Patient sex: M
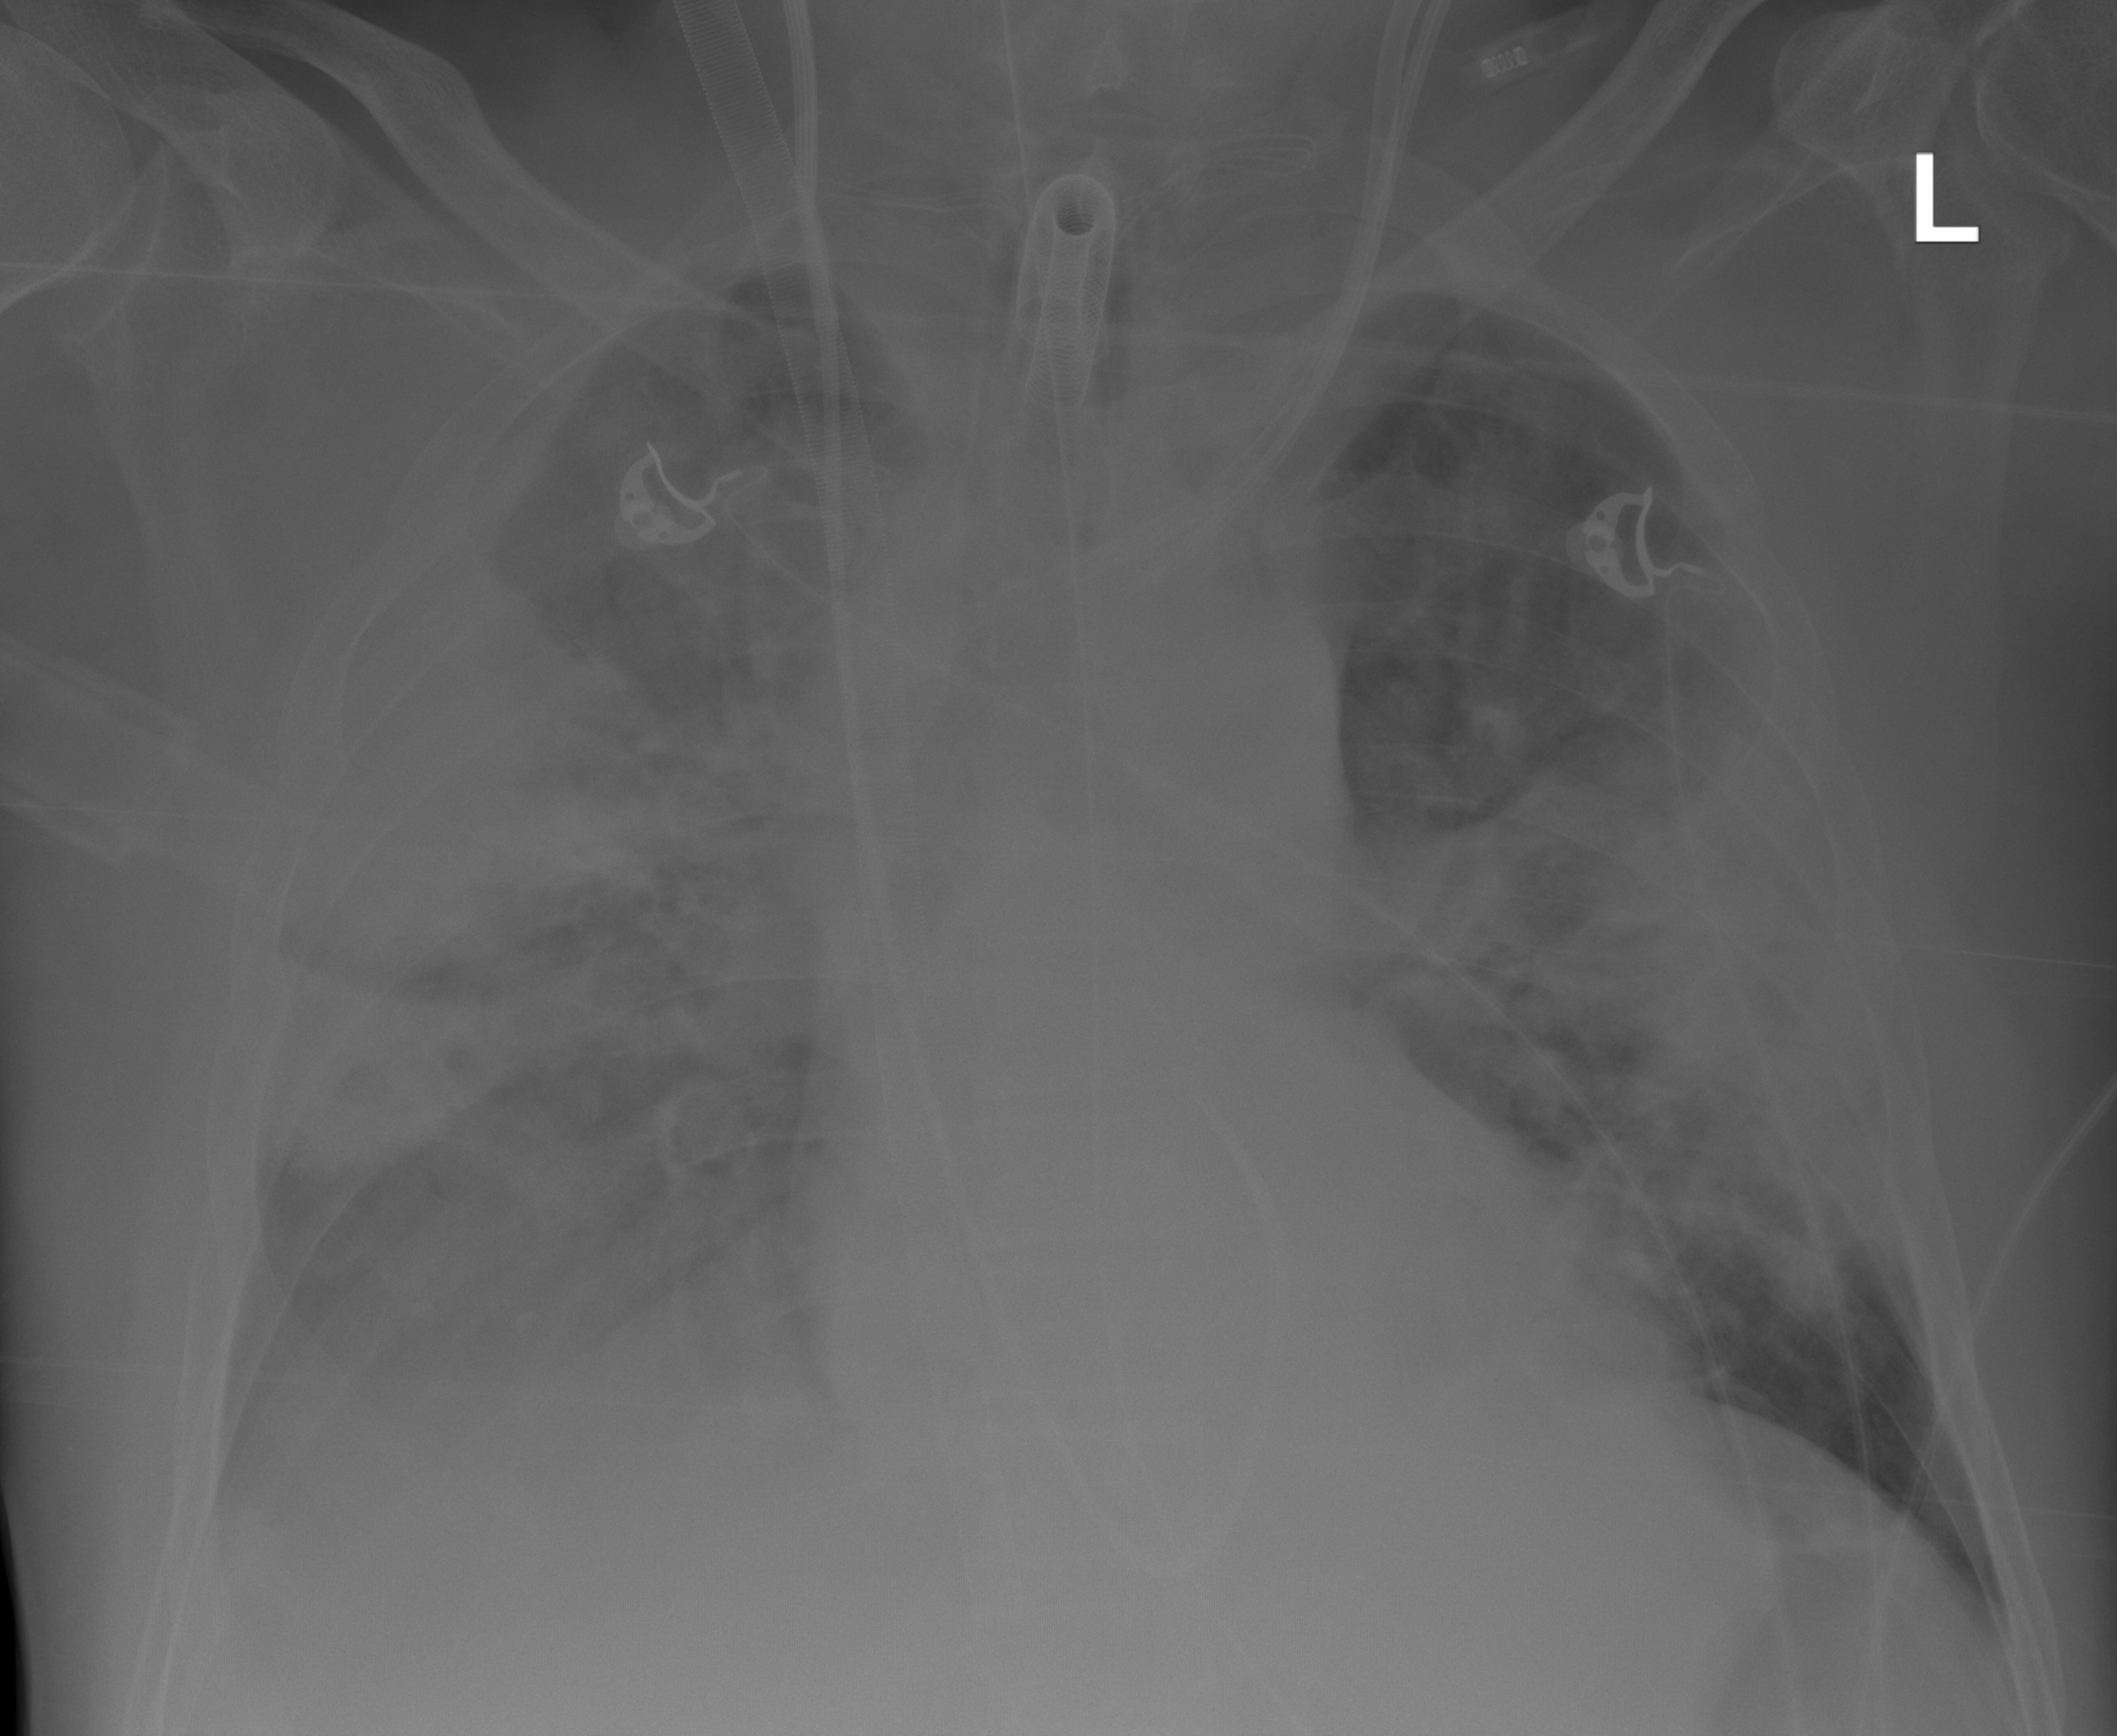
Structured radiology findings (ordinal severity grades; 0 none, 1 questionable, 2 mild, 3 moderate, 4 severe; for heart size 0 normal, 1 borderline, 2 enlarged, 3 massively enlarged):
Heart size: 2
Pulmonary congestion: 0
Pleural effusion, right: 2
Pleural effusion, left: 2
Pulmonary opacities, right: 4
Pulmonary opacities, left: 4
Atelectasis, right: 4
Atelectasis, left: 4